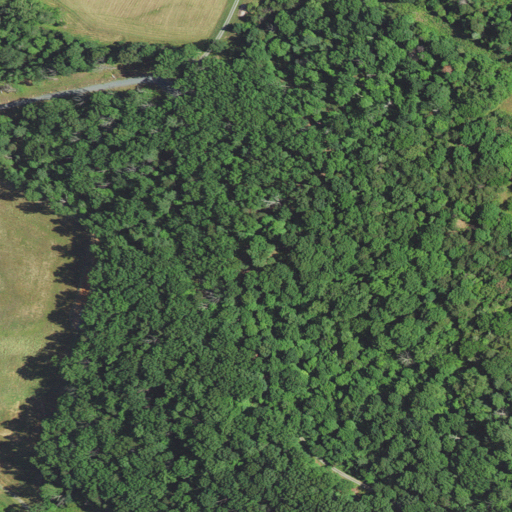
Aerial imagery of mountain in Virginia named Jones Mountain containing deciduous forest, mixed forest, grassland, evergreen forest, and pasture